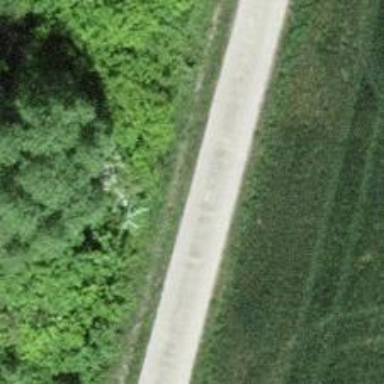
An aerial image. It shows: Unclassified road.